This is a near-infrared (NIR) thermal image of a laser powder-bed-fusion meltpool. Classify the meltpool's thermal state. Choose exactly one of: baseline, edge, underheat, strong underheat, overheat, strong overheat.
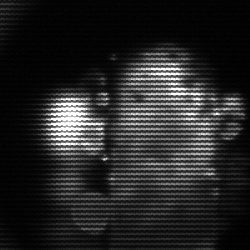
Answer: strong underheat